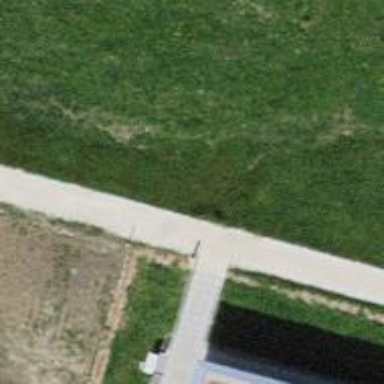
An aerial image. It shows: Set of steps on the road.